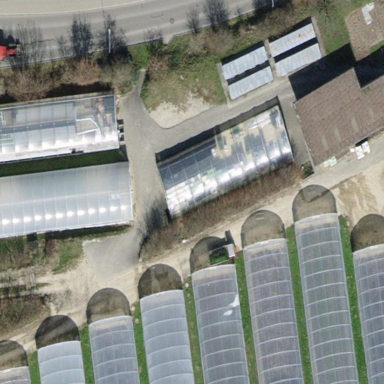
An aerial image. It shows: Greenhouse.